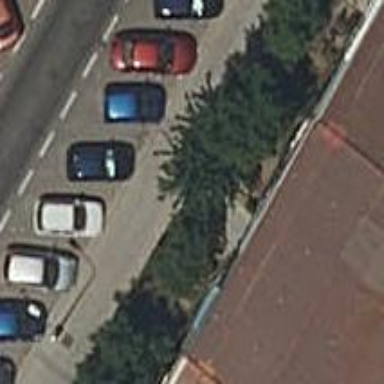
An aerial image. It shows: Sidewalk.